Question: I have 54 points. They represent offer and demand for products. I would like to show there is a break point in the offer.
First, I sort the x-axis (offer) and remove the values that appears twice. I have 47 values, but I remove the first and last ones (doesn't make sense to consider them as break points). Break is of length 45:
'''
Break<-(sort(unique(offer))[2:46])
'''
Then, for each of these potential break points, I estimate a model and I keep in "d" the residual standard error (sixth element in model summary object).
'''
d<-numeric(45)
for (i in 1:45) {
model<-lm(demand~(offer<Break[i])*offer + (offer>=Break[i])*offer)
d[i]<-summary(model)[[6]] }
'''
Plotting d, I notice that my smaller residual standard error is 34, that corresponds to "Break[34]": 22.4. So I write my model with my final break point:
'''
model<-lm(demand~(offer<22.4)*offer + (offer>=22.4)*offer)
'''
Finally, I'm happy with my new model. It's significantly better than the simple linear one. And I want to draw it:
'''
plot(demand~offer)
i <- order(offer)
lines(offer[i], predict(model,list(offer))[i])
'''
But I have a warning message:
'''
Warning message:
In predict.lm(model, list(offer)) :
prediction from a rank-deficient fit may be misleading
'''
And more important, the lines are really strange on my plot.

Here are my data:
'''
demand <- c(1155, 362, 357, 111, 703, 494, 410, 63, 616, 468, 973, 235,
180, 69, 305, 106, 155, 422, 44, 1008, 225, 321, 1001, 531, 143,
251, 216, 57, 146, 226, 169, 32, 75, 102, 4, 68, 102, 462, 295,
196, 50, 739, 287, 226, 706, 127, 85, 234, 153, 4, 373, 54, 81,
18)
offer <- c(39.3, 23.5, 22.4, 6.1, 35.9, 35.5, 23.2, 9.1, 27.5, 28.6, 41.3,
16.9, 18.2, 9, 28.6, 12.7, 11.8, 27.9, 21.6, 45.9, 11.4, 16.6,
40.7, 22.4, 17.4, 14.3, 14.6, 6.6, 10.6, 14.3, 3.4, 5.1, 4.1,
4.1, 1.7, 7.5, 7.8, 22.6, 8.6, 7.7, 7.8, 34.7, 15.6, 18.5, 35,
16.5, 11.3, 7.7, 14.8, 2, 12.4, 9.2, 11.8, 3.9)
'''
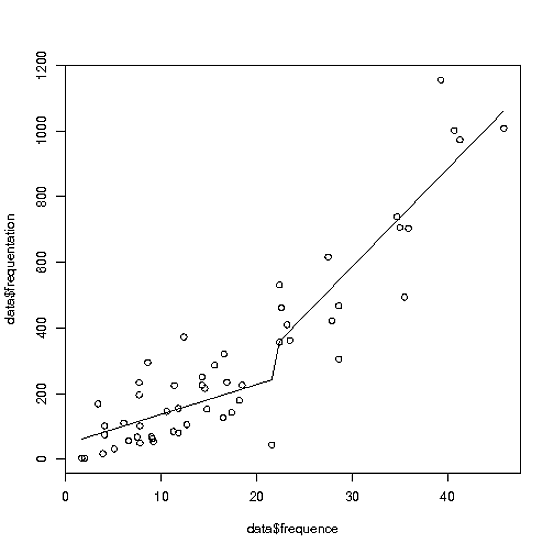
Answer: Here is an easier approach using 'ggplot2'.
'''
require(ggplot2)
qplot(offer, demand, group = offer > 22.4, geom = c('point', 'smooth'),
method = 'lm', se = F, data = dat)
'''
EDIT. I would also recommend taking a look at this package 'segmented' which supports automatic detection and estimation of segmented regression models.

UPDATE:
Here is an example that makes use of the R package <URL> to automatically detect the breaks
'''
library(segmented)
set.seed(12)
xx <- 1:100
zz <- runif(100)
yy <- 2 + 1.5*pmax(xx - 35, 0) - 1.5*pmax(xx - 70, 0) + 15*pmax(zz - .5, 0) +
rnorm(100,0,2)
dati <- data.frame(x = xx, y = yy, z = zz)
out.lm <- lm(y ~ x, data = dati)
o <- segmented(out.lm, seg.Z = ~x, psi = list(x = c(30,60)),
control = seg.control(display = FALSE)
)
dat2 = data.frame(x = xx, y = broken.line(o)$fit)
library(ggplot2)
ggplot(dati, aes(x = x, y = y)) +
geom_point() +
geom_line(data = dat2, color = 'blue')
'''